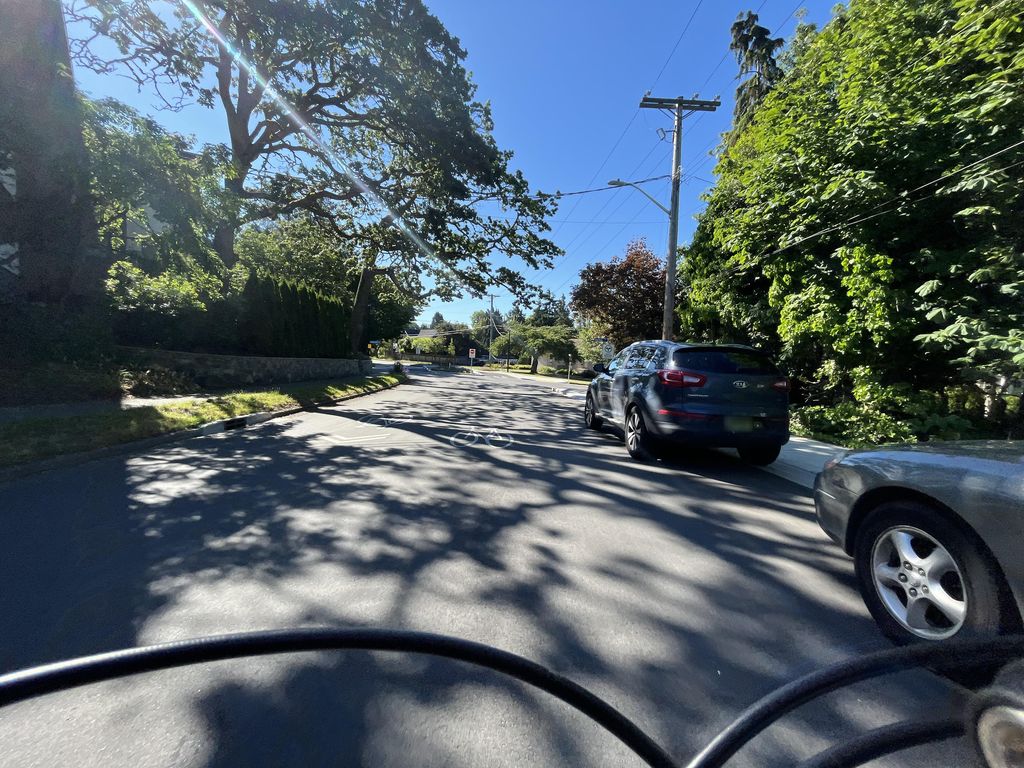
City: victoria